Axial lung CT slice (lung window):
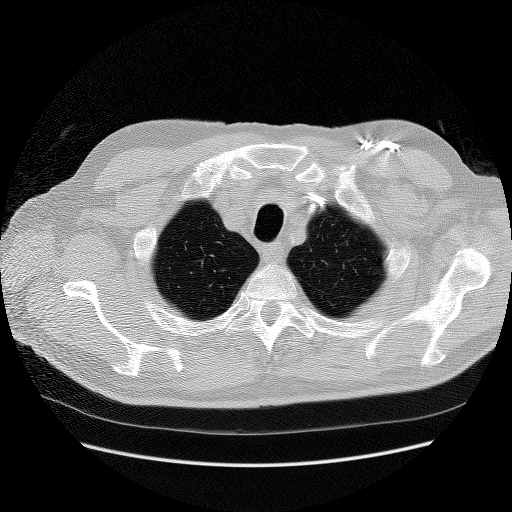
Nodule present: no